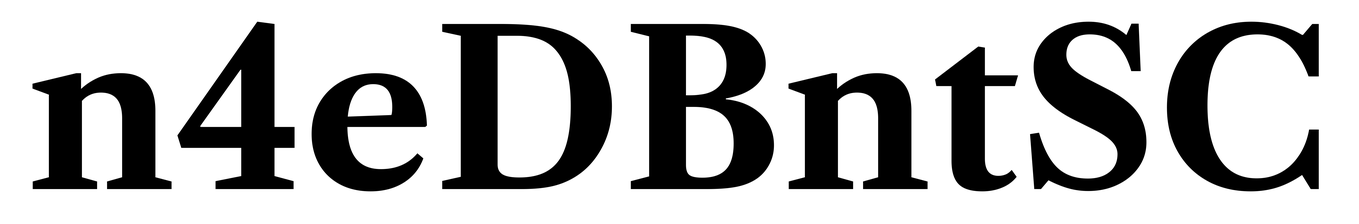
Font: LibreCaslonText_Bold